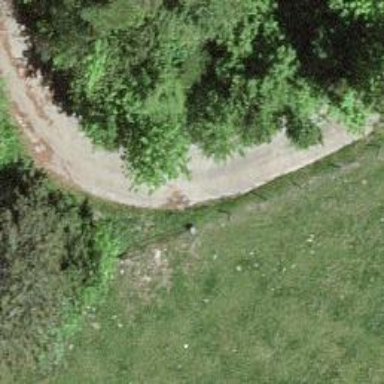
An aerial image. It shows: Well-maintained track road of grade 1.